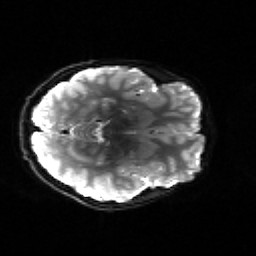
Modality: sbref
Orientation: axial
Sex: male
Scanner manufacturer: siemens
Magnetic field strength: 3 T
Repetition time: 5 s
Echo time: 0.071 s